Field crop: maize
Growth stage: 2
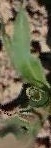
Species: maize